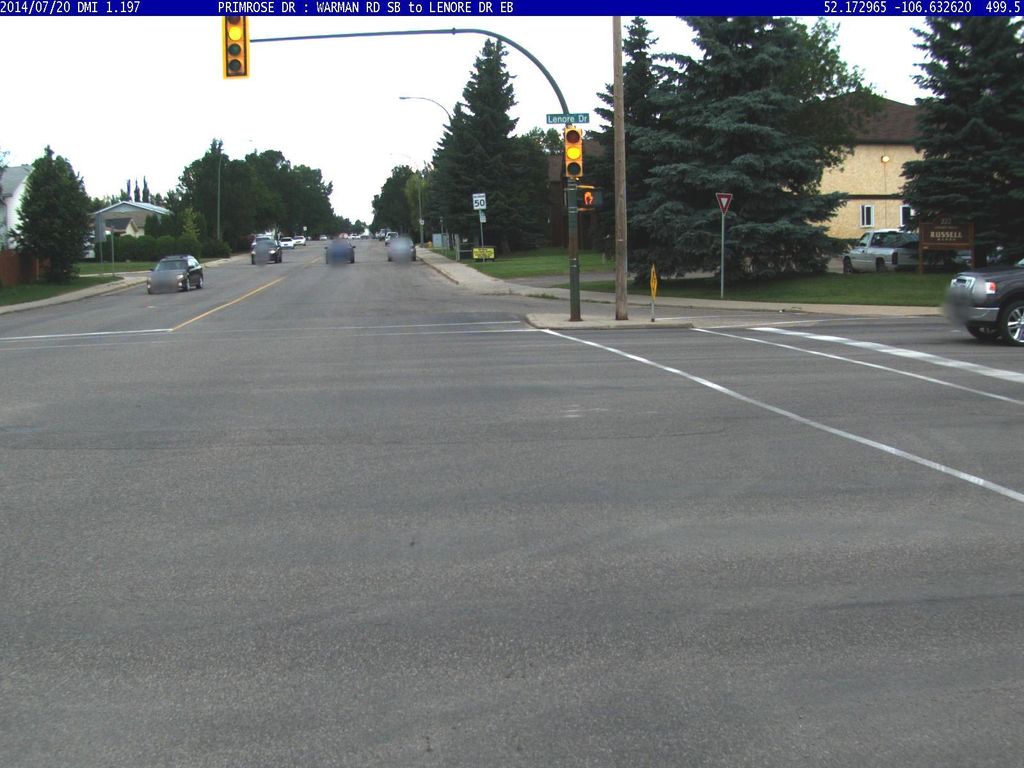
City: saskatoon